Question: .
This is how my BottomNavigaionItem looks like.
'''
BottomNavigationItem(
selected = selected,
onClick = {...}
icon = {
Icon(
imageVector = if (selected) navItem.iconFilled else navItem.iconOutlined,
contentDescription = navItem.route,
// modifier = Modifier.background(Color.DarkGray, shape = RoundedCornerShape(10.dp)).padding(10.dp)
)
},
label = {...},
selectedContentColor = MaterialTheme.colors.onPrimary,
unselectedContentColor = MaterialTheme.colors.onPrimary.copy(0.4f)
)
}
}
'''
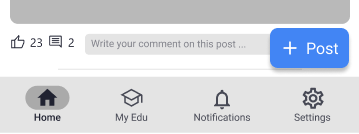
Answer: Just use M3 and the <URL>:
'''
NavigationBar {
items.forEachIndexed { index, item ->
NavigationBarItem(
icon = { Icon(Icons.Filled.Favorite, contentDescription = item) },
label = { Text(item) },
selected = selectedItem == index,
onClick = { selectedItem = index }
)
}
}
'''
<URL>